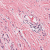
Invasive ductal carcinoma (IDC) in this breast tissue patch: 1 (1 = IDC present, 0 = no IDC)